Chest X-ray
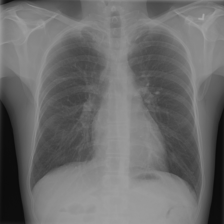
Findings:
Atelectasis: negative
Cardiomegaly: negative
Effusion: negative
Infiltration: positive
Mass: negative
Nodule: negative
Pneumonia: negative
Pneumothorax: negative
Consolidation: negative
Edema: negative
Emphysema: negative
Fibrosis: negative
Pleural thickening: negative
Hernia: negative